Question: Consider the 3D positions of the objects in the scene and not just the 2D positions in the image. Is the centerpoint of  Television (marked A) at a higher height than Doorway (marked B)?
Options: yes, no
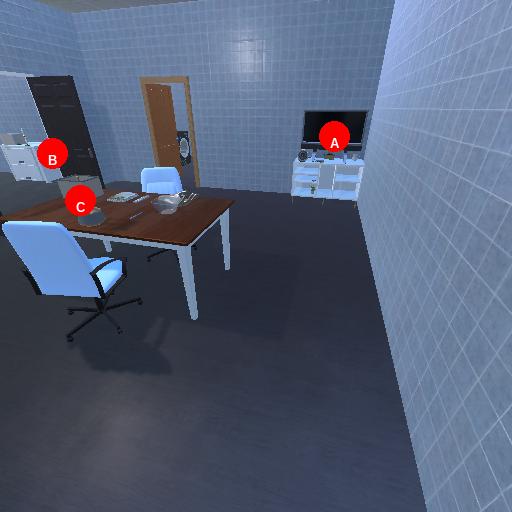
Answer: yes